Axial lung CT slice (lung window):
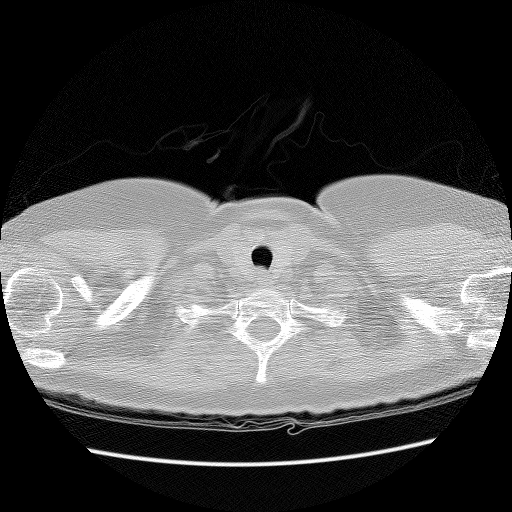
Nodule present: no